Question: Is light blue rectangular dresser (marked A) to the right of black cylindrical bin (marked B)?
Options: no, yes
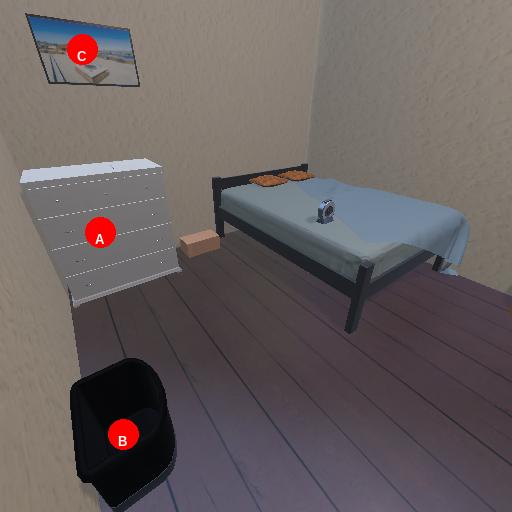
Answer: no